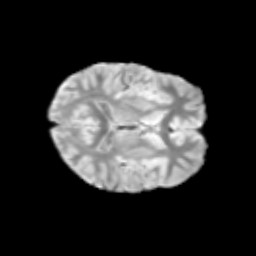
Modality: T2w
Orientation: axial
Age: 11
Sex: male
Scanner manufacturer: siemens
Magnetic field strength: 3 T
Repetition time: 3.8 s
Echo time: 0.07 s